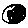
Label: moon